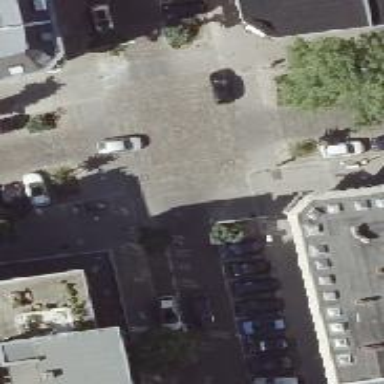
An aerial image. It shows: Unmarked crossing on footway.